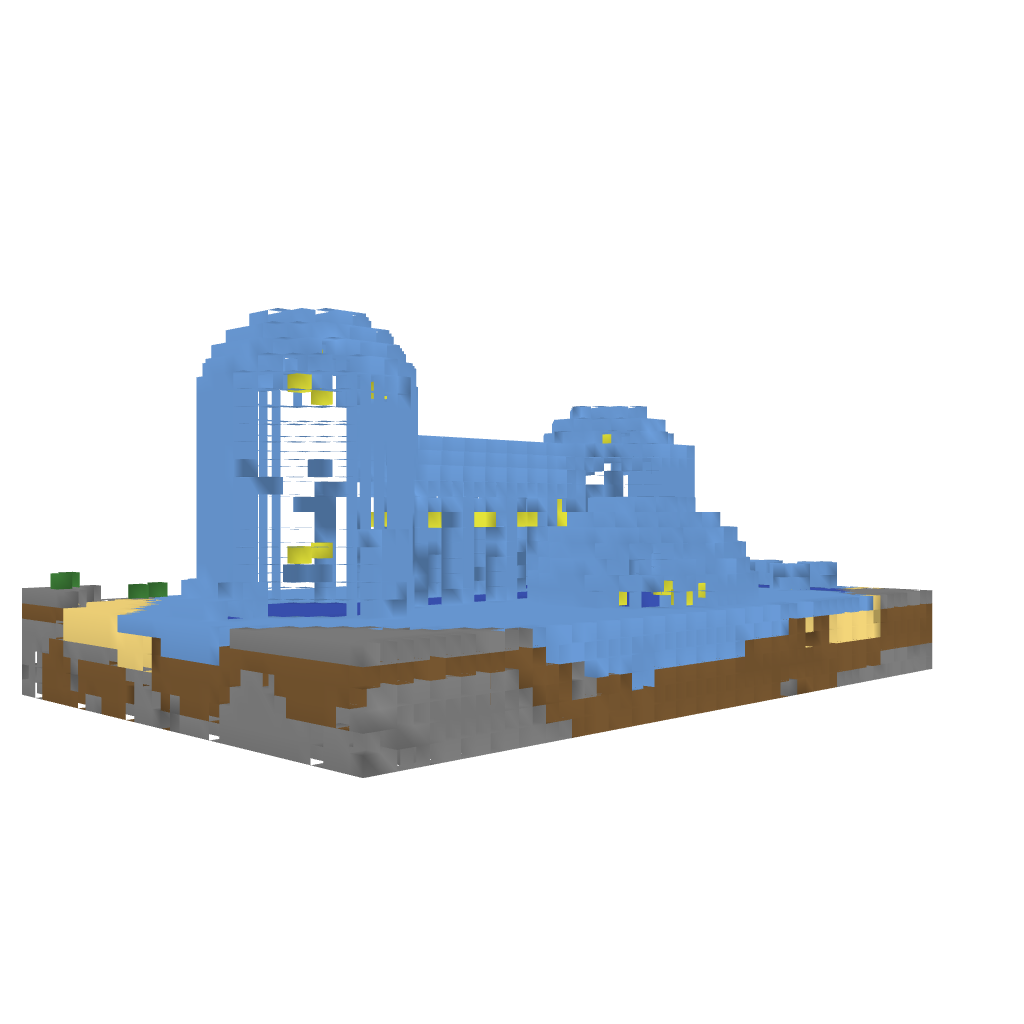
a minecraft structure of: Water Palace bad low quality